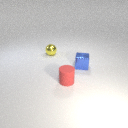
small blue metal cube to the right of small yellow metal sphere